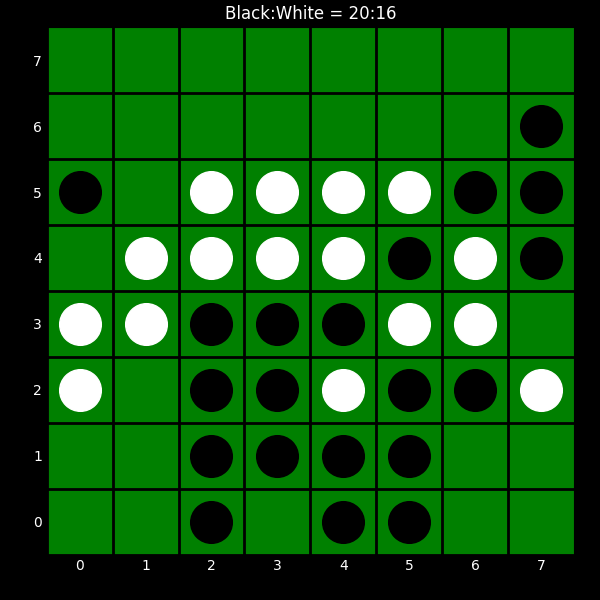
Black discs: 20
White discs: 16